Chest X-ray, PA view. Patient: 61 years old, sex F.
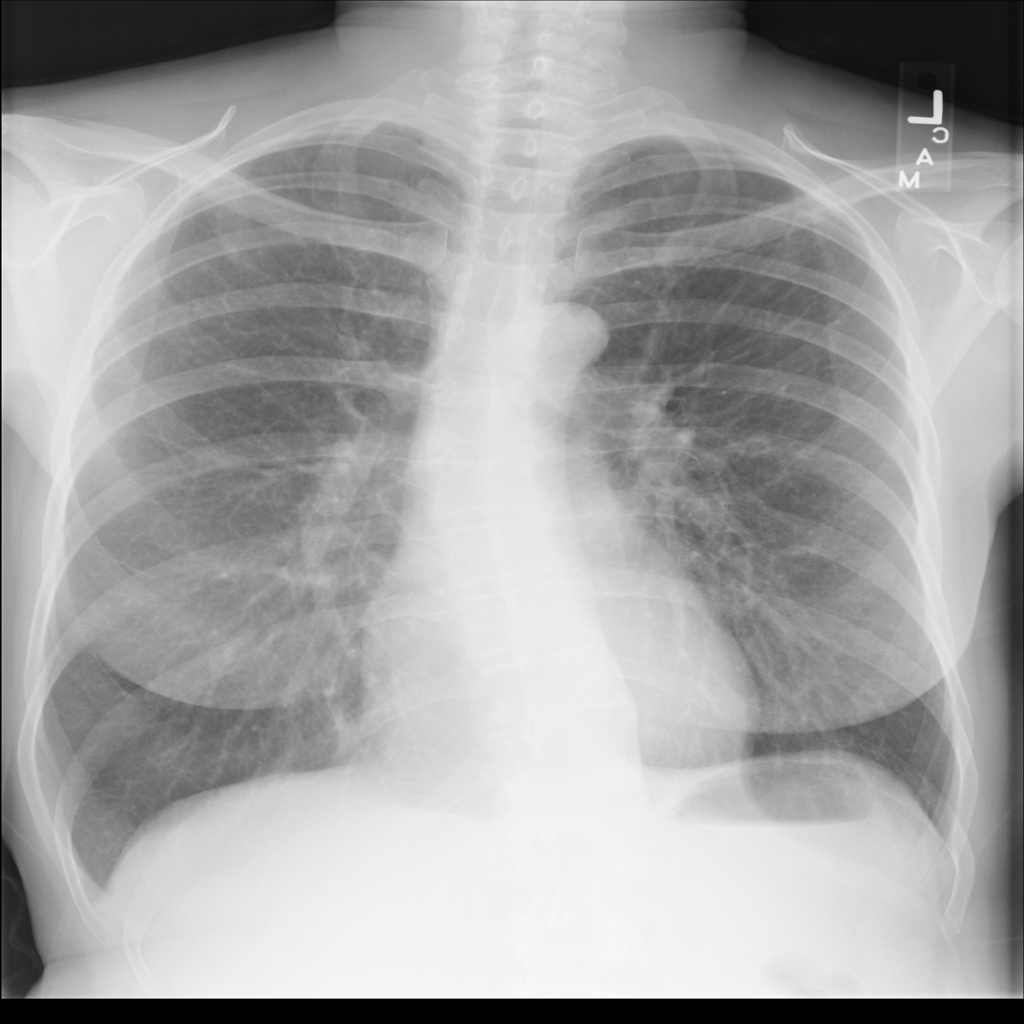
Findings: Infiltration